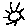
Label: sun